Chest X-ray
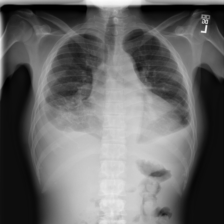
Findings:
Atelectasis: positive
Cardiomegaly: positive
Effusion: positive
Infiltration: negative
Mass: negative
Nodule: negative
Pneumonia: negative
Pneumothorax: negative
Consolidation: negative
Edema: negative
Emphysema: negative
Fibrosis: negative
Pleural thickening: negative
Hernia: negative